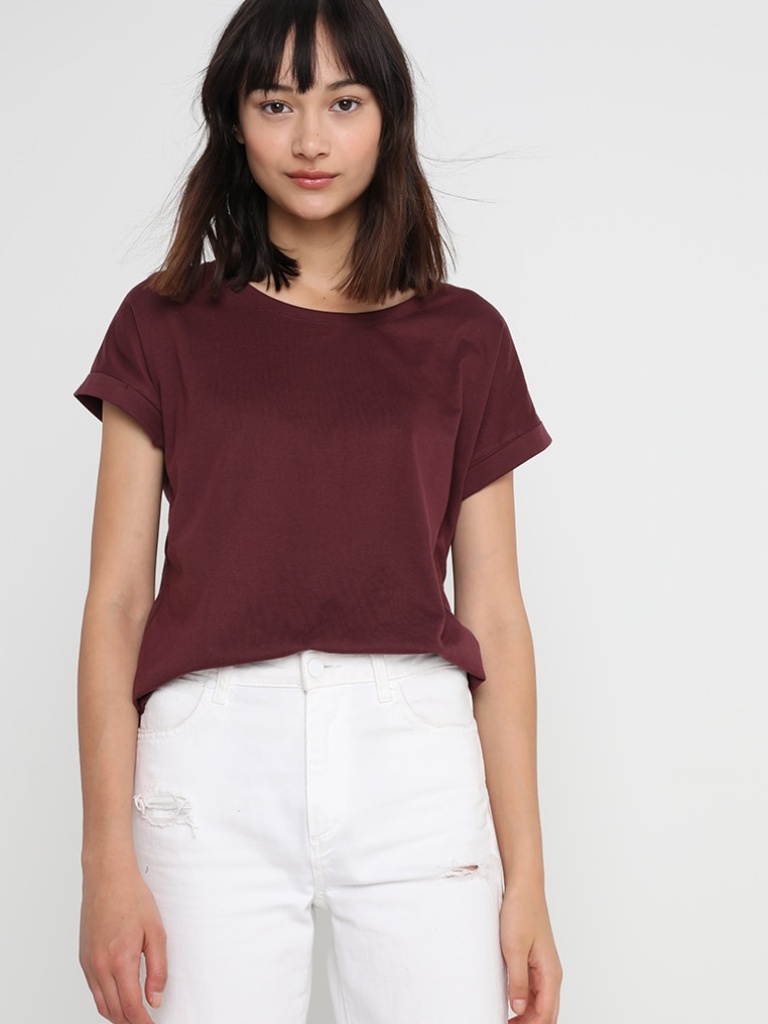
cotton relaxed short sleeve hip length French Tucked crew t-shirt